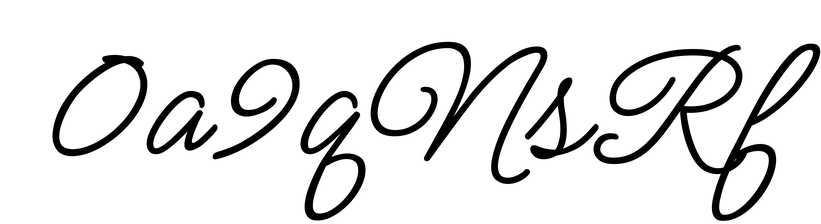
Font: MeowScript-Regular